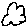
Label: cloud